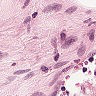
Metastatic tissue present: no